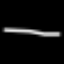
Label: line